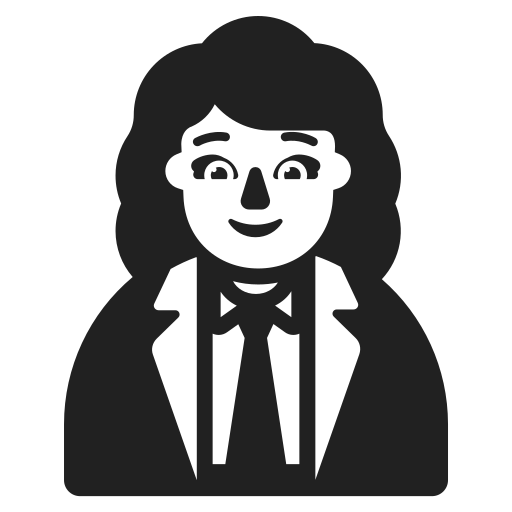
woman office worker high contrast default